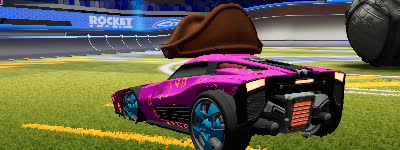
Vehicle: breakout